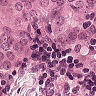
Metastatic tissue present: yes